Question: I'm implementing ViewPager to navigate throught 3 fragments. The user should open the app and start in fragment 1, and when it's done continue to fragment 2.
To let the user know this, I'm trying to implement some kind of indication that should appear when the user is done on one fragment and must follow to the next.
For this, I decided to put an imageView with an arrow in a 'GONE' initial state that should became 'VISIBLE' when the user has done. This is how I have coded it:
'''
<RelativeLayout
xmlns:android="http://schemas.android.com/apk/res/android"
android:layout_width="match_parent"
android:layout_height="match_parent" >
<ImageView
android:id="@+id/arrow"
android:layout_width="wrap_content"
android:layout_height="wrap_content"
android:layout_centerVertical="true"
android:layout_alignParentRight="true"
android:layout_marginRight="10dp"
android:src="@drawable/arrow" />
<android.support.v4.view.ViewPager
xmlns:android="http://schemas.android.com/apk/res/android"
android:id="@+id/pager"
android:layout_width="match_parent"
android:layout_height="match_parent" >
<android.support.v4.view.PagerTabStrip
android:id="@+id/pager_header"
android:layout_width="match_parent"
android:layout_height="wrap_content"
android:layout_gravity="top"
android:paddingBottom="10dp"
android:paddingTop="10dp"
android:background="@color/Black"
android:textAppearance="@style/PagerTabStripText" />
</android.support.v4.view.ViewPager>
</RelativeLayout>
'''
Then in MainActivity's onCreate() I define the imageView:
'''
private ImageView arrow;
@Override
protected void onCreate(Bundle savedInstanceState) {
super.onCreate(savedInstanceState);
setContentView(R.layout.main);
arrow = (ImageView) findViewById(R.id.arrow);
/*Make arrow gone*/
arrow.setVisibility(View.GONE);
viewPager = (ViewPager) findViewById(R.id.pager);
vpAdapter = new ViewPagerAdapter(getSupportFragmentManager());
viewPager.setAdapter(vpAdapter);
'''
And when the user has done, I became it visible this way:
'''
arrow.setVisibility(View.VISIBLE);
'''
But I'm not getting to make it visible.
How it looks in the xml file

If I set the ImageView in the xml below the ViewPager, the app crashes and this is what logcat says.
'''
09-02 17:38:52.377: E/AndroidRuntime(11832): FATAL EXCEPTION: main
09-02 17:38:52.377: E/AndroidRuntime(11832): Process: com.itest, PID: 11832
09-02 17:38:52.377: E/AndroidRuntime(11832): java.lang.RuntimeException: Unable to start activity ComponentInfo{com.itest/com.itest.MainActivity}: java.lang.ClassCastException: android.support.v4.view.ViewPager cannot be cast to android.widget.ImageView
09-02 17:38:52.377: E/AndroidRuntime(11832): at android.app.ActivityThread.performLaunchActivity(ActivityThread.java:2305)
09-02 17:38:52.377: E/AndroidRuntime(11832): at android.app.ActivityThread.handleLaunchActivity(ActivityThread.java:2363)
09-02 17:38:52.377: E/AndroidRuntime(11832): at android.app.ActivityThread.access$900(ActivityThread.java:161)
09-02 17:38:52.377: E/AndroidRuntime(11832): at android.app.ActivityThread$H.handleMessage(ActivityThread.java:1265)
09-02 17:38:52.377: E/AndroidRuntime(11832): at android.os.Handler.dispatchMessage(Handler.java:102)
09-02 17:38:52.377: E/AndroidRuntime(11832): at android.os.Looper.loop(Looper.java:157)
09-02 17:38:52.377: E/AndroidRuntime(11832): at android.app.ActivityThread.main(ActivityThread.java:5356)
09-02 17:38:52.377: E/AndroidRuntime(11832): at java.lang.reflect.Method.invokeNative(Native Method)
09-02 17:38:52.377: E/AndroidRuntime(11832): at java.lang.reflect.Method.invoke(Method.java:515)
09-02 17:38:52.377: E/AndroidRuntime(11832): at com.android.internal.os.ZygoteInit$MethodAndArgsCaller.run(ZygoteInit.java:1265)
09-02 17:38:52.377: E/AndroidRuntime(11832): at com.android.internal.os.ZygoteInit.main(ZygoteInit.java:1081)
09-02 17:38:52.377: E/AndroidRuntime(11832): at dalvik.system.NativeStart.main(Native Method)
09-02 17:38:52.377: E/AndroidRuntime(11832): Caused by: java.lang.ClassCastException: android.support.v4.view.ViewPager cannot be cast to android.widget.ImageView
09-02 17:38:52.377: E/AndroidRuntime(11832): at com.itest.MainActivity.onCreate(MainActivity.java:102)
09-02 17:38:52.377: E/AndroidRuntime(11832): at android.app.Activity.performCreate(Activity.java:5426)
09-02 17:38:52.377: E/AndroidRuntime(11832): at android.app.Instrumentation.callActivityOnCreate(Instrumentation.java:1105)
09-02 17:38:52.377: E/AndroidRuntime(11832): at android.app.ActivityThread.performLaunchActivity(ActivityThread.java:2269)
09-02 17:38:52.377: E/AndroidRuntime(11832): ... 11 more
'''
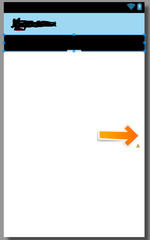
Answer: Try replacing 'RelativeLayout' with 'FrameLayout'. 'FrameLayout' leaves you put a 'View' on top of another and I think your problem is that the 'ViewPager' is always on top of the arrow.
You can call the method 'bringToFront()' for the arrow image, that will put it on top of everything. The only problem is you can move it back anymore but if you hide it that should do the trick.